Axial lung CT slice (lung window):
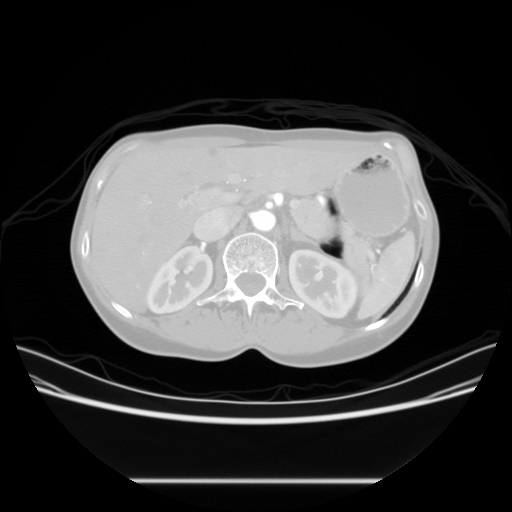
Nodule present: no